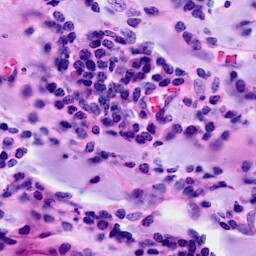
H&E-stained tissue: Breast